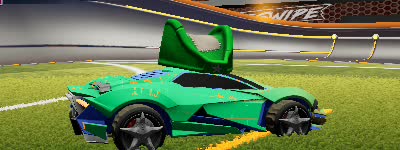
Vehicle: werewolf